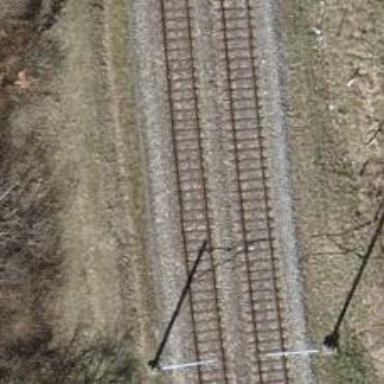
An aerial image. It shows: Single-track railway with electrified contact lines.